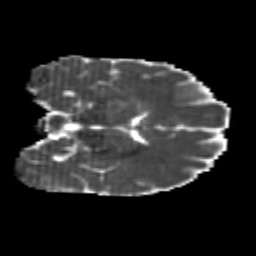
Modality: MD
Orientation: coronal
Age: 22
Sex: female
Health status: healthy
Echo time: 0.074 s